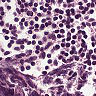
Metastatic tissue present: no